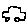
Label: car